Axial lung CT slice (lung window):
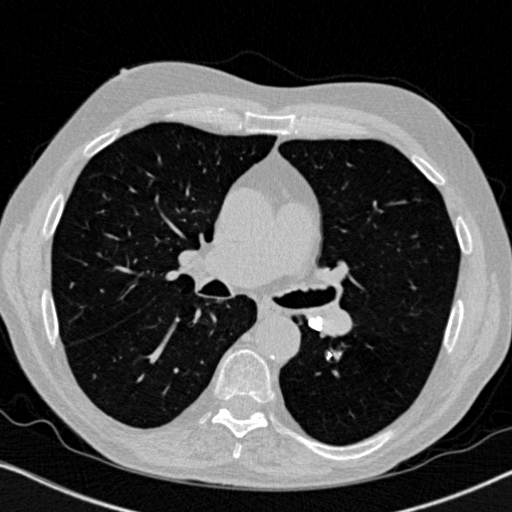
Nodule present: yes
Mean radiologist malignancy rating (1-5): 1